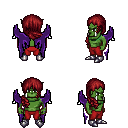
a pixel art fantasy rpg character, male body template, orc, green skin, purple wings, red pants, brunette right-swept hairstyle, metal boots, four views (front, back, left, right), 2x2 character sprite sheet, small pixel art, hard edges, no anti-aliasing